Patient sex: F
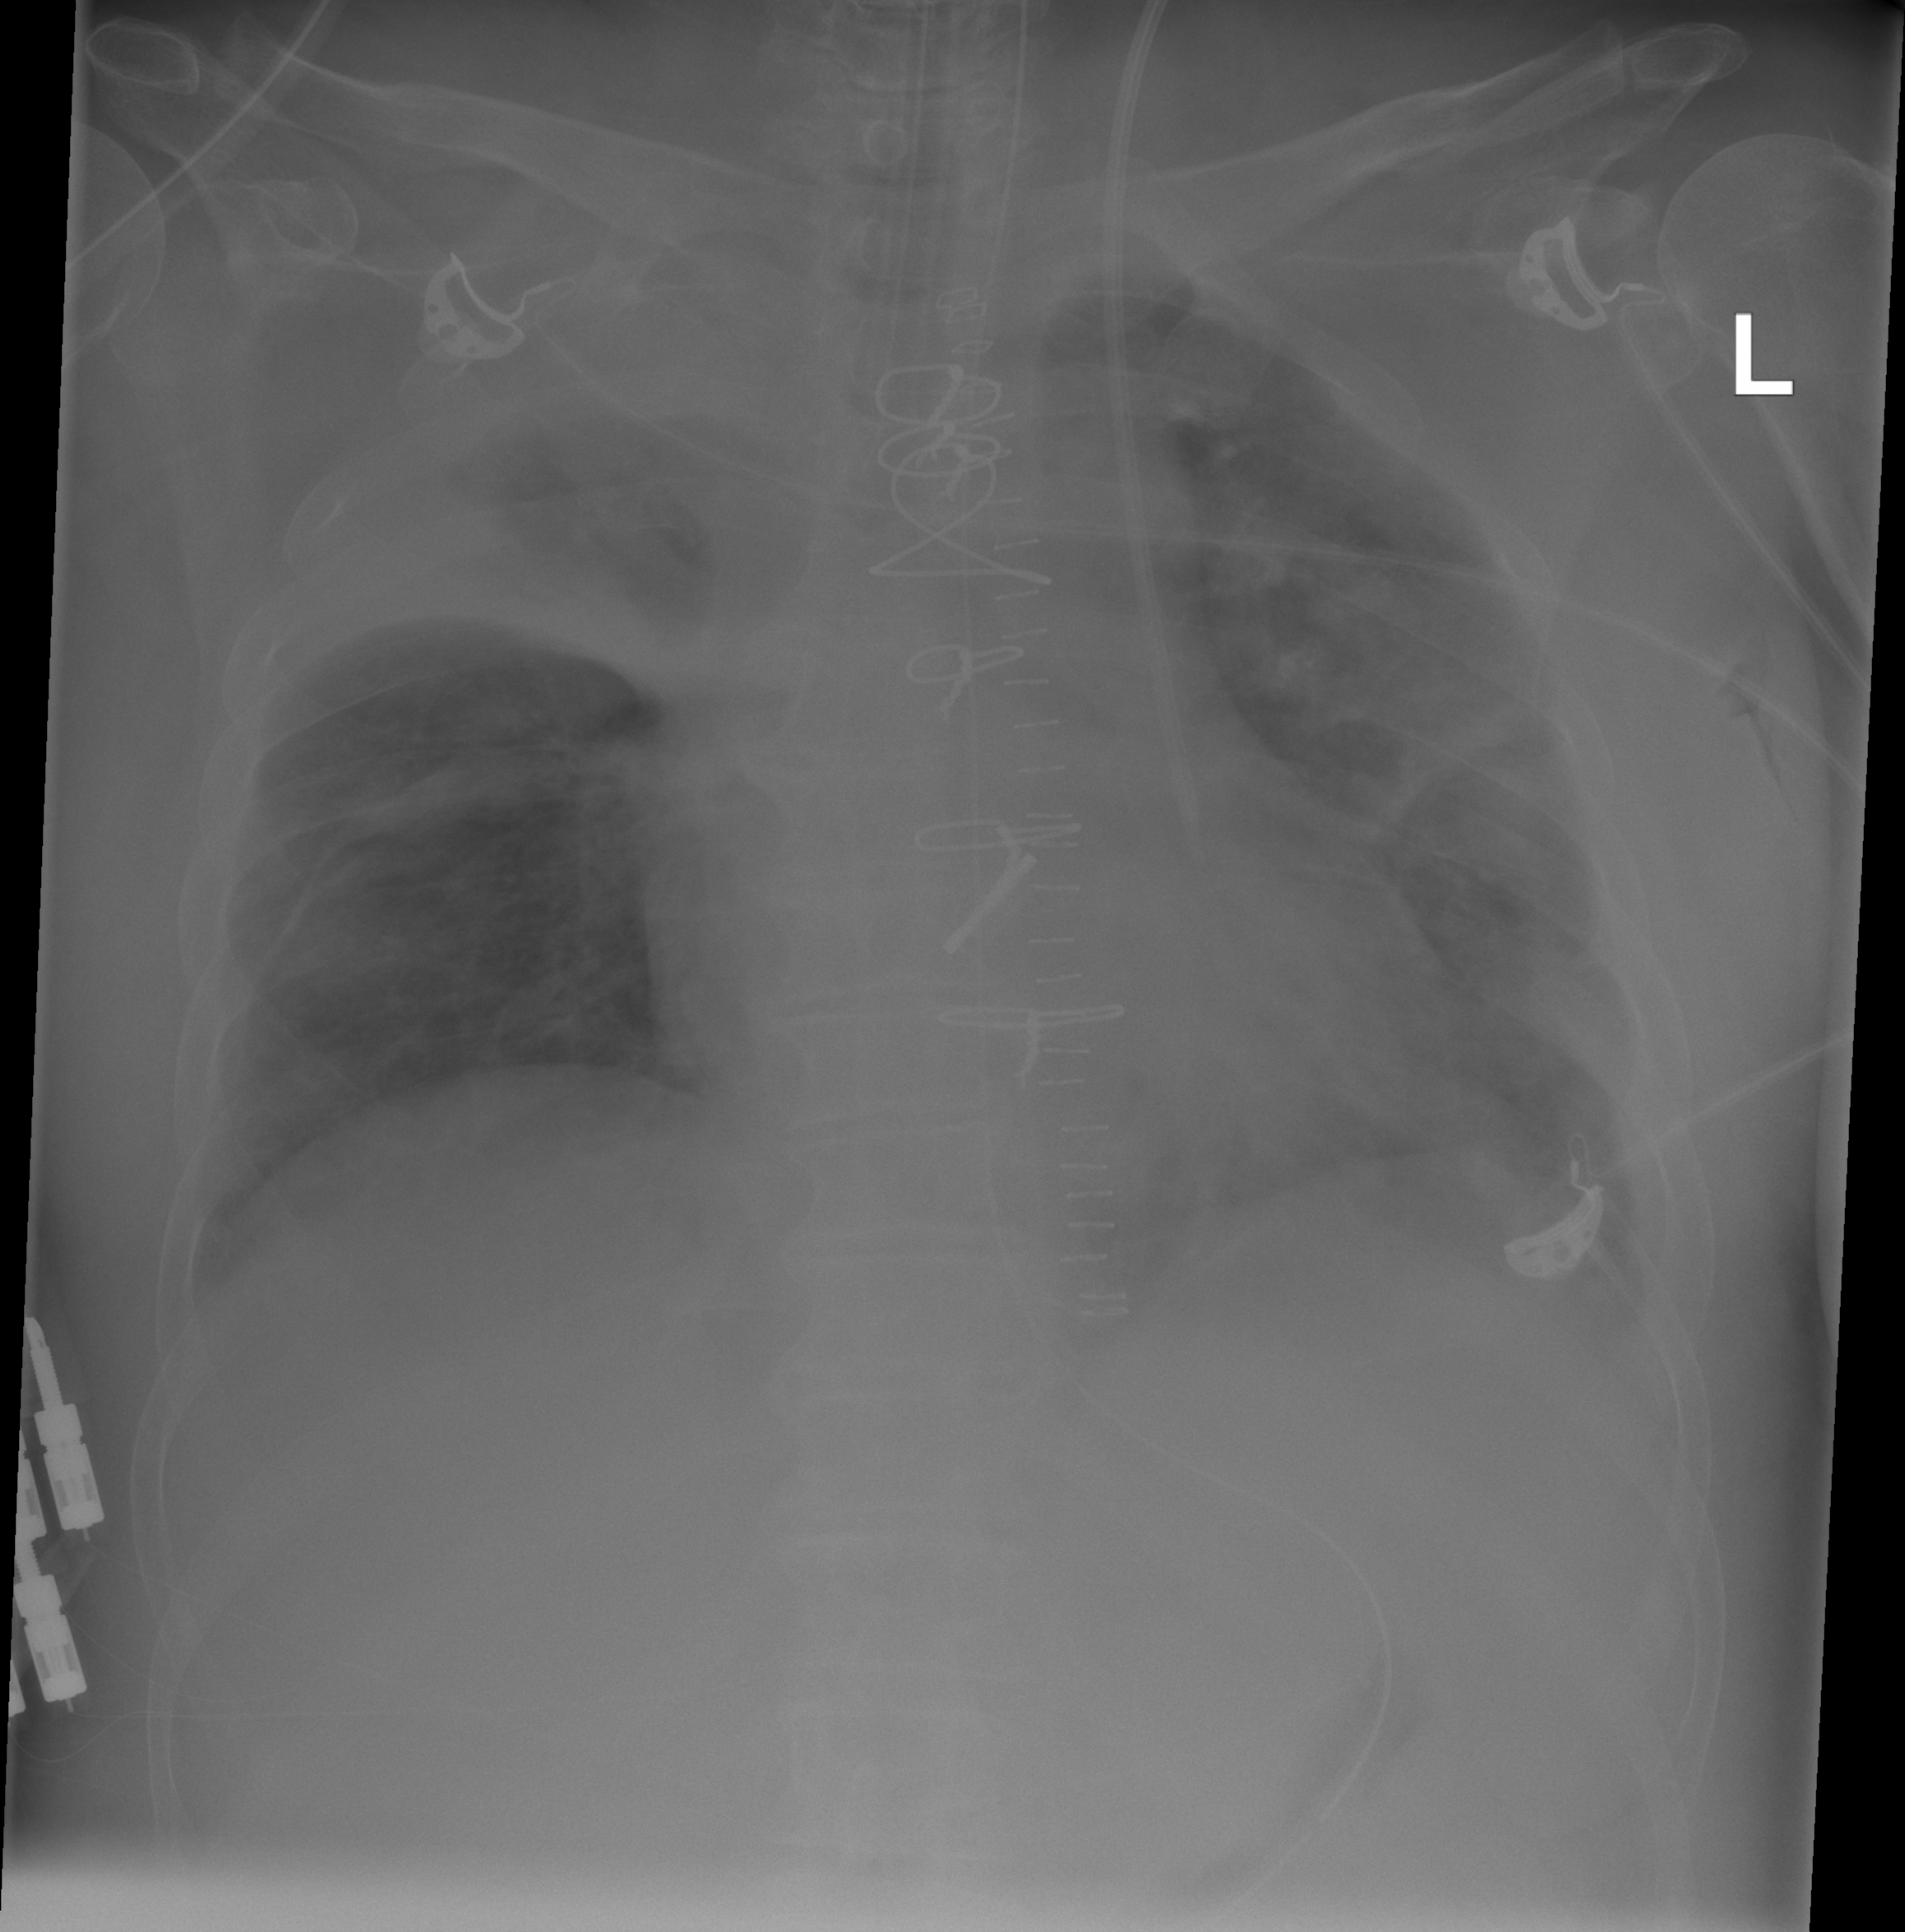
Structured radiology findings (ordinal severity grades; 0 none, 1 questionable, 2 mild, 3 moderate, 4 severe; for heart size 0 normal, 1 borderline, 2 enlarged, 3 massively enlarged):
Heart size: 0
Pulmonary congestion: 2
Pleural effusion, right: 2
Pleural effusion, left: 0
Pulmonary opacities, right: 3
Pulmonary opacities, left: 3
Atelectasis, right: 2
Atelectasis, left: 2